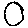
Label: circle